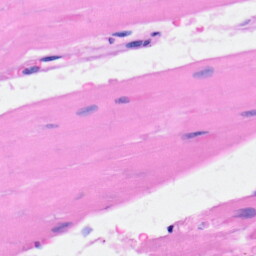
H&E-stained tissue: Heart